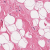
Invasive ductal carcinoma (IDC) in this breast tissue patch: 0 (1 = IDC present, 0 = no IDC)